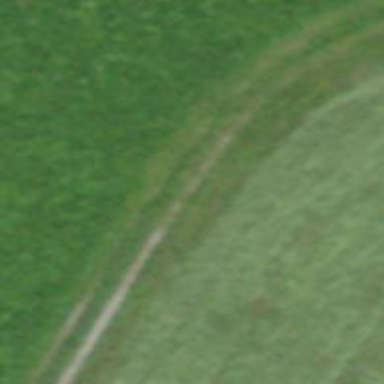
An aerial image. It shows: Grass track with grade3 tracktype.